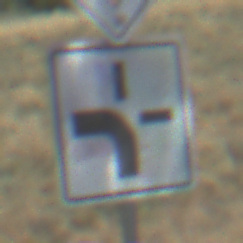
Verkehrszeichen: VerlaufVorfahrtsstrasse1
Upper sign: Vorfahrtsstrasse
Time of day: Midday
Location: Outdoor (Nature)
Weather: PartlyCloudy
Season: NotSpecified
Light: Natural